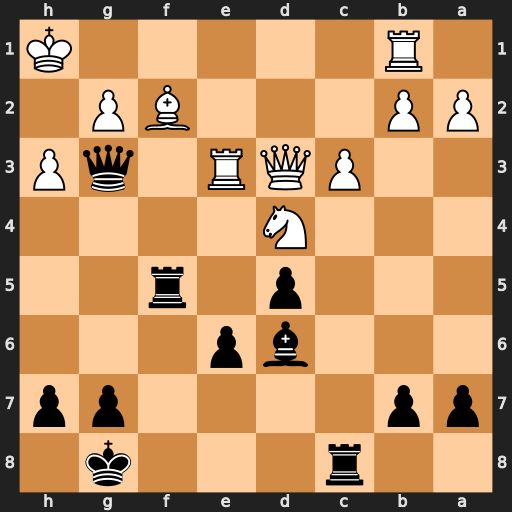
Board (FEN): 2r3k1/pp4pp/3bp3/3p1r2/3N4/2PQR1qP/PP3BP1/1R5K
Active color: b
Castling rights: -
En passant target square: -
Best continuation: Qh2#